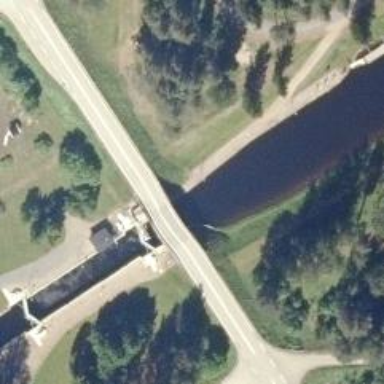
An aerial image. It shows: Lock gate along waterway.